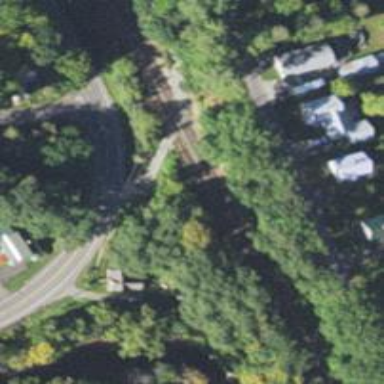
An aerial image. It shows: Abandoned railway.